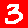
Digit: 3